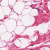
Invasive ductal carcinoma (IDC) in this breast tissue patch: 0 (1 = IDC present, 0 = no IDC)